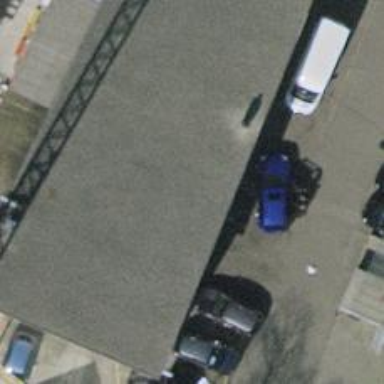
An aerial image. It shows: Car repair shop.